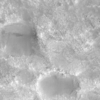
Label: not_dusty